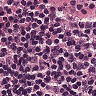
Metastatic tissue present: no